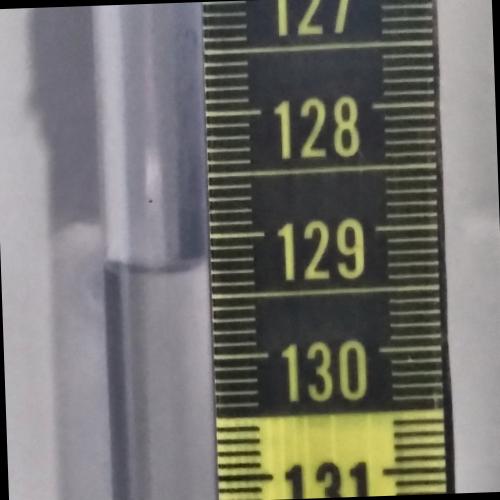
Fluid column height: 129.3 cm